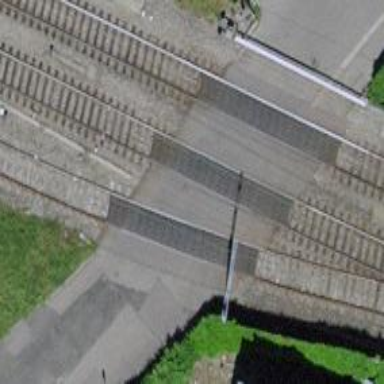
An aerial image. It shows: Full barrier level crossing on railway.